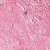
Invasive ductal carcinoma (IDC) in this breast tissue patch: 0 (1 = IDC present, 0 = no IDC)